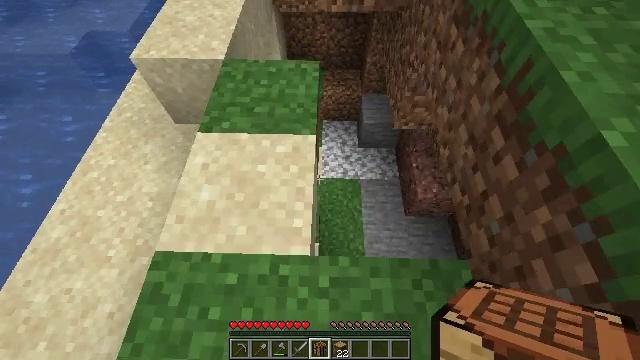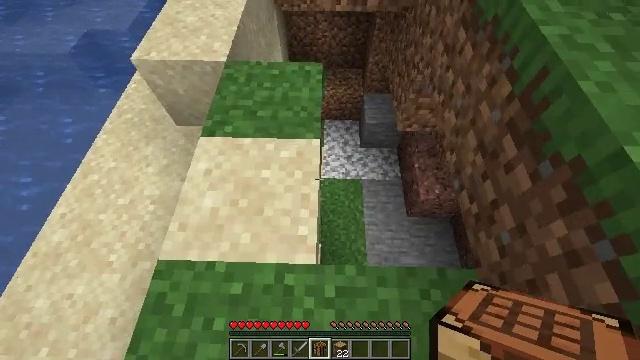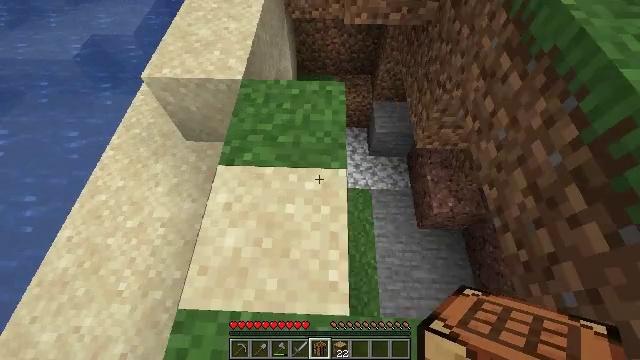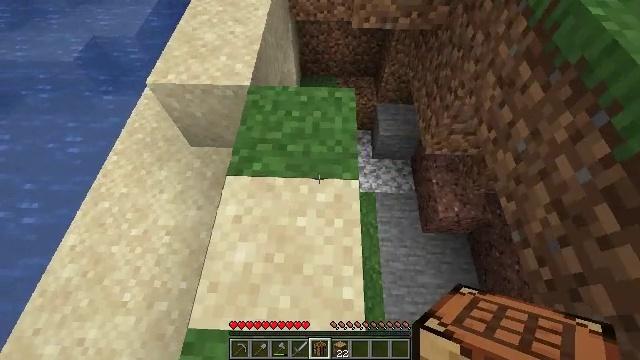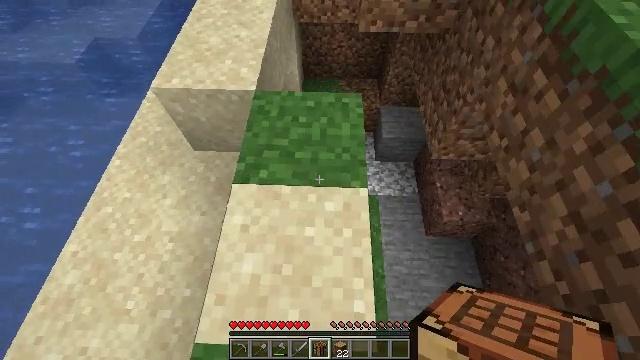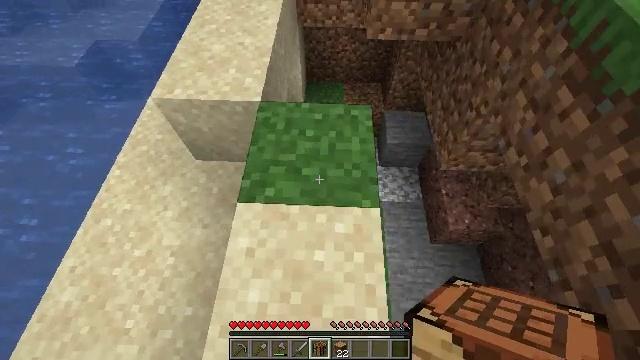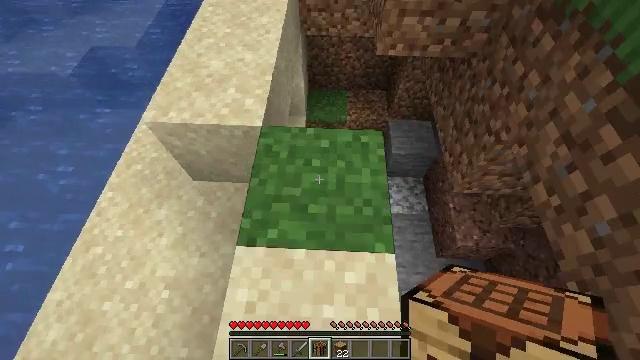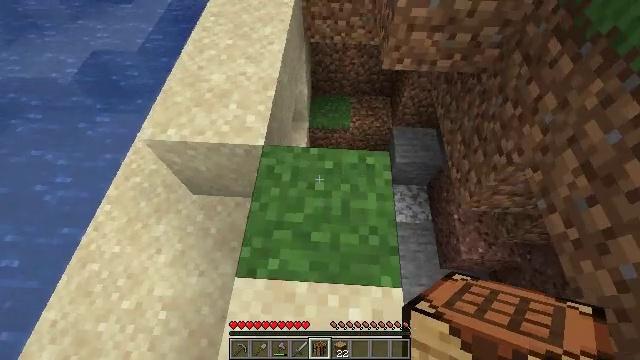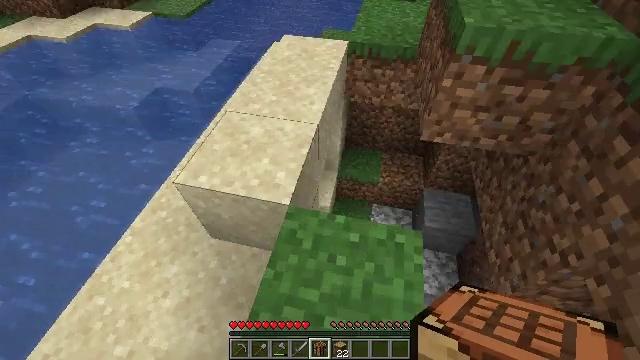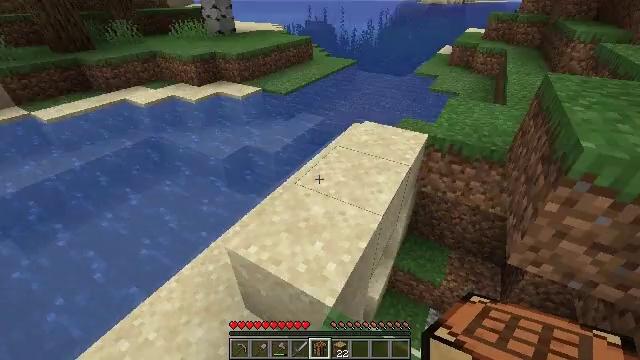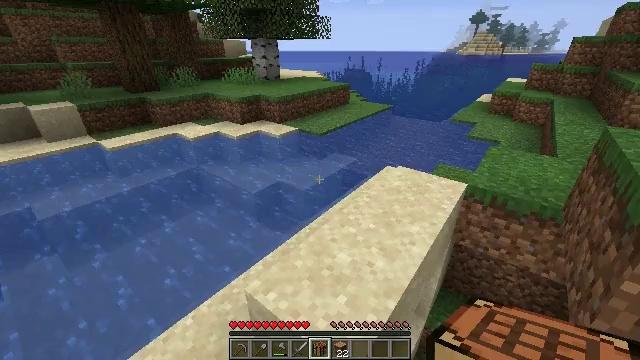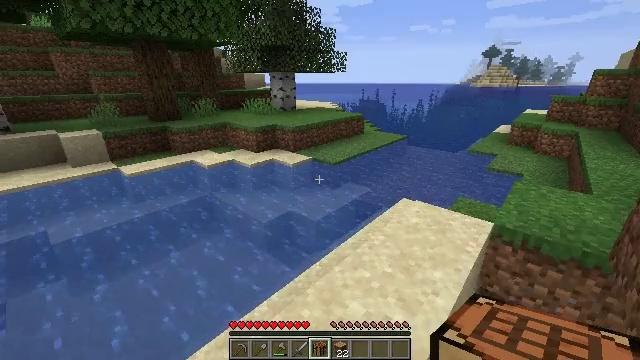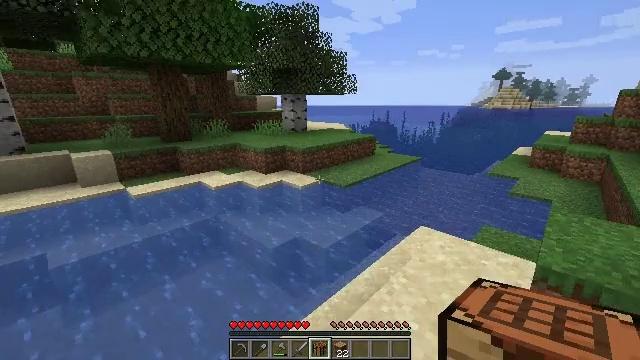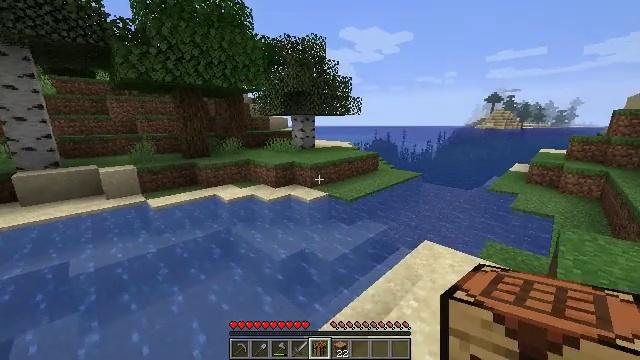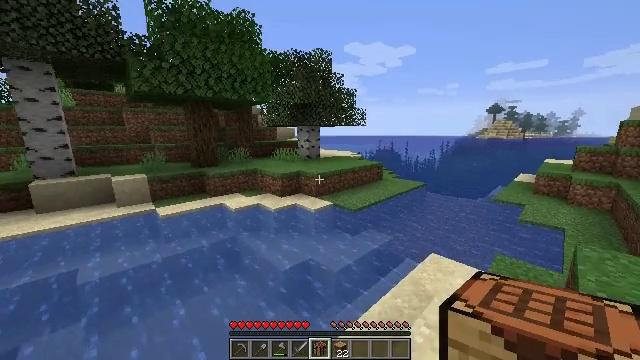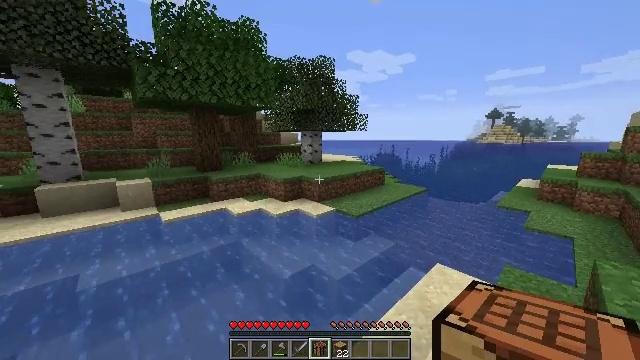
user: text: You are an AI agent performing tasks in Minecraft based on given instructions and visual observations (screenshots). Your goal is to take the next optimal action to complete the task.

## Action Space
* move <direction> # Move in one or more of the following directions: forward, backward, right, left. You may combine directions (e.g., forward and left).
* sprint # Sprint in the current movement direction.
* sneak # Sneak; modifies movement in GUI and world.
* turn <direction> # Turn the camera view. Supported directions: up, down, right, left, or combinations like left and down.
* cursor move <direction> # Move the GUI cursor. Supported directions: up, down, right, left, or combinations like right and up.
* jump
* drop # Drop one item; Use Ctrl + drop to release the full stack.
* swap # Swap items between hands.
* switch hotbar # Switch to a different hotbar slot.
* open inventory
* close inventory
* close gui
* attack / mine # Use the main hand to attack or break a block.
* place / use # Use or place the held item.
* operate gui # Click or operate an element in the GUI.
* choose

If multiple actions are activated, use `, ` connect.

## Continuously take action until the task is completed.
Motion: motion action
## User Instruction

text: Mine the sweet berry bush.
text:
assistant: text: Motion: move forward and move left
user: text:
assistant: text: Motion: move forward and move left
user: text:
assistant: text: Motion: move forward and move left
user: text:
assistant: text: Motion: move forward
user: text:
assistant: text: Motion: move forward
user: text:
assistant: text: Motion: move forward
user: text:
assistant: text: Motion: move forward
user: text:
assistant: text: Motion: move forward, turn left and up
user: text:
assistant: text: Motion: move forward, turn left and up
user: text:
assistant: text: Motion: move forward, turn left and up
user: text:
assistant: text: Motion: move forward, turn left and up
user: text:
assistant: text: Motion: move forward, sprint, turn left and up
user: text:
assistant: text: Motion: move forward, sprint, turn left and up
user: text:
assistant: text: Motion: move forward, sprint, turn left and up
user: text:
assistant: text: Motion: move forward, sprint
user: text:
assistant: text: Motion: move forward, sprint
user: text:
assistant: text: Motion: move forward, sprint
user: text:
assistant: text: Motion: move forward, sprint
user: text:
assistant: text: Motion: move forward, sprint
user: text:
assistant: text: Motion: move forward, sprint
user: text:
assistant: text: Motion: move forward, sprint
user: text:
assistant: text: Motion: move forward, sprint
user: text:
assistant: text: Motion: move forward, sprint
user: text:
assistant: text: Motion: move forward, sprint
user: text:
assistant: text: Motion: move forward, sprint, turn left
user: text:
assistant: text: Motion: move forward, sprint, turn left
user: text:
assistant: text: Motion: move forward, sprint, turn left, jump
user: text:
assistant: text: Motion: move forward, sprint, turn left, jump
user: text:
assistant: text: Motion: move forward, sprint, jump
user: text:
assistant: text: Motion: move forward, sprint, turn left, jump